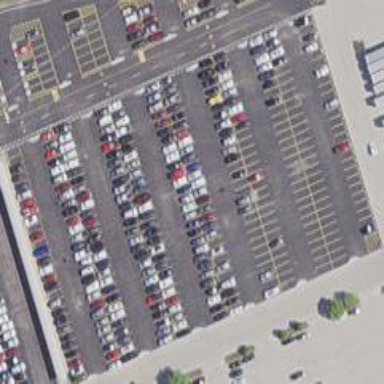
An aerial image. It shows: Parking area.